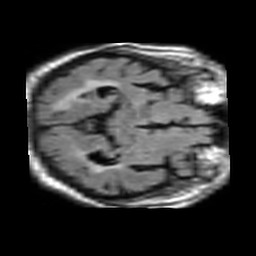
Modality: FLAIR
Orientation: axial
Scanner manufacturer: philips
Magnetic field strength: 1.5 T
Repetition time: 6 s
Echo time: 0.12 s